Question: After deploying an war file in a Worklight 6.2 environment, the console doesn't show the associated runtime environment : No runtime can be found. It's a basic usage of Worklight 6.2, but I don't know how to fix it !
What I've done :
1. Installation of Worklight Entreprise 6.2 on WebSphere Liberty 8.5.5.2 + DB2 V10.5
2. customisation of the configuration-liberty-db2.xml with my settings
3. ant -f myxmlfile admdatabases
4. ant -f myxmlfile adminstall
5. ant -f myxmlfile databases
6. ant -f myxmlfile install
I have the worklight console in the path ~/worklightconsole but no runtime !
and in the liberty log :
---
[6/24/14 15:28:00:978 CEST] <PHONE> com.worklight.common.util.jmx.LibertyRuntimeMBeanHandler I Bean '*' does not exist.
[6/24/14 15:28:00:979 CEST] <PHONE> com.ibm.worklight.admin.services.RuntimeService I No mxbeans found

And here is an extract of my server.xml liberty file :
ant task for context root '/myapp'. -->
'''
<!-- Declare the IBM Worklight project runtime application. -->
<application id="myapp" name="myapp" location="MyProject.war" context-root="/myapp" type="war">
<classloader delegation="parentLast">
<privateLibrary>
<fileset dir="${shared.resource.dir}/myapp/lib" includes="worklight-jee-library.jar"/>
</privateLibrary>
</classloader>
</application>
<!-- Declare the JNDI properties for the IBM Worklight project runtime. -->
<jndiEntry jndiName="myapp/publicWorkLightProtocol" value='"http"'/>
<jndiEntry jndiName="myapp/publicWorkLightPort" value='"9080"'/>
<!-- Declare the jar files for DB2 access through JDBC. -->
<library id="myapp/DB2Lib">
<fileset dir="${shared.resource.dir}/myapp/db2" includes="db2jcc4.jar,db2jcc_license_cu.jar"/>
</library>
<!-- Declare the IBM Worklight Server database. -->
<dataSource jndiName="myapp/jdbc/WorklightDS" transactional="false">
<jdbcDriver libraryRef="myapp/DB2Lib"/>
<properties.db2.jcc databaseName="WRKLGHT" serverName="localhost" portNumber="50001" user="db2inst1" password="db2inst1" currentSchema="WRKLGHT"/>
</dataSource>
<!-- Declare the IBM Worklight Server reports database. -->
<dataSource jndiName="myapp/jdbc/WorklightReportsDS" transactional="false">
<jdbcDriver libraryRef="myapp/DB2Lib"/>
<properties.db2.jcc databaseName="WRKLGHT" serverName="localhost" portNumber="50001" user="db2inst1" password="db2inst1" currentSchema="WLREPORT"/>
</dataSource>
<!-- End of configuration added by IBM Worklight <configureApplicationServer> ant task for context root '/myapp'. -->
'''
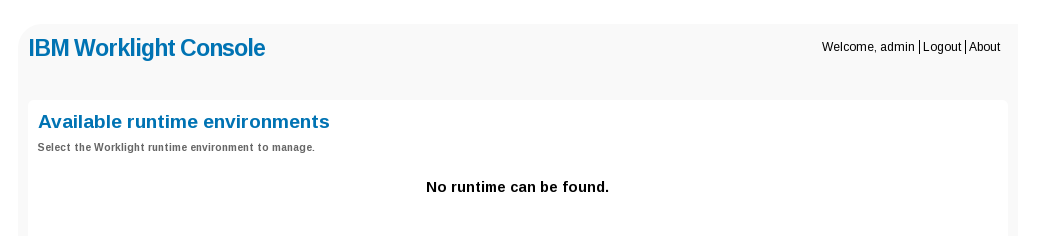
Answer: There is a defect in the Liberty 8.5.5.2 classloader that can affect Worklight (not only the 6.2 version but all versions) and even existing non Worklight applications that define classloading policy rule in the server.xml file.
The workaround is to delete the content of the Liberty server workarea directory and start the server with the --clean option (each time you restart also).